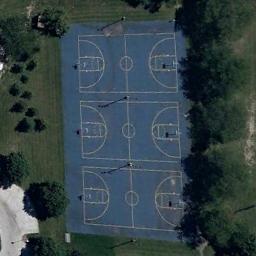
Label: basketball_court